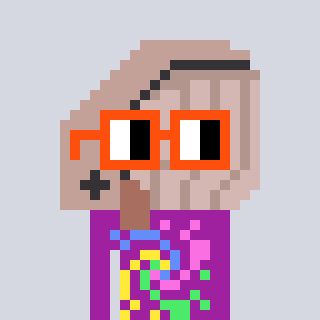
a pixel art character with square orange glasses, a whale-shaped head and a magenta-colored body on a cool background